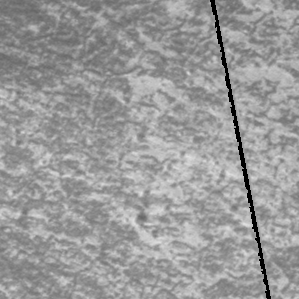
Label: frost